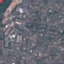
Label: Residential